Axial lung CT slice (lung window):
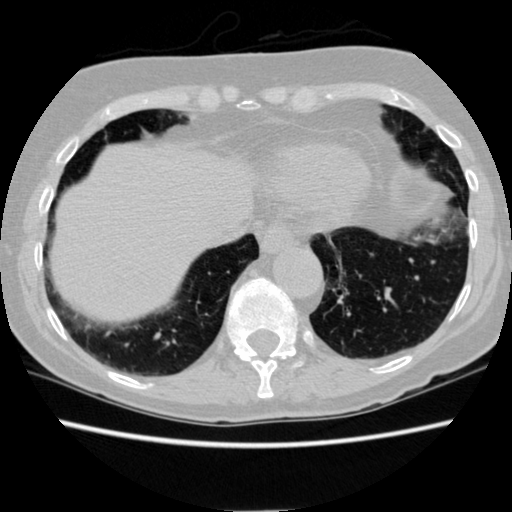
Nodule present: no